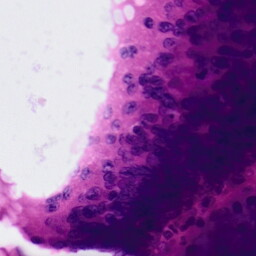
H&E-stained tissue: Colon